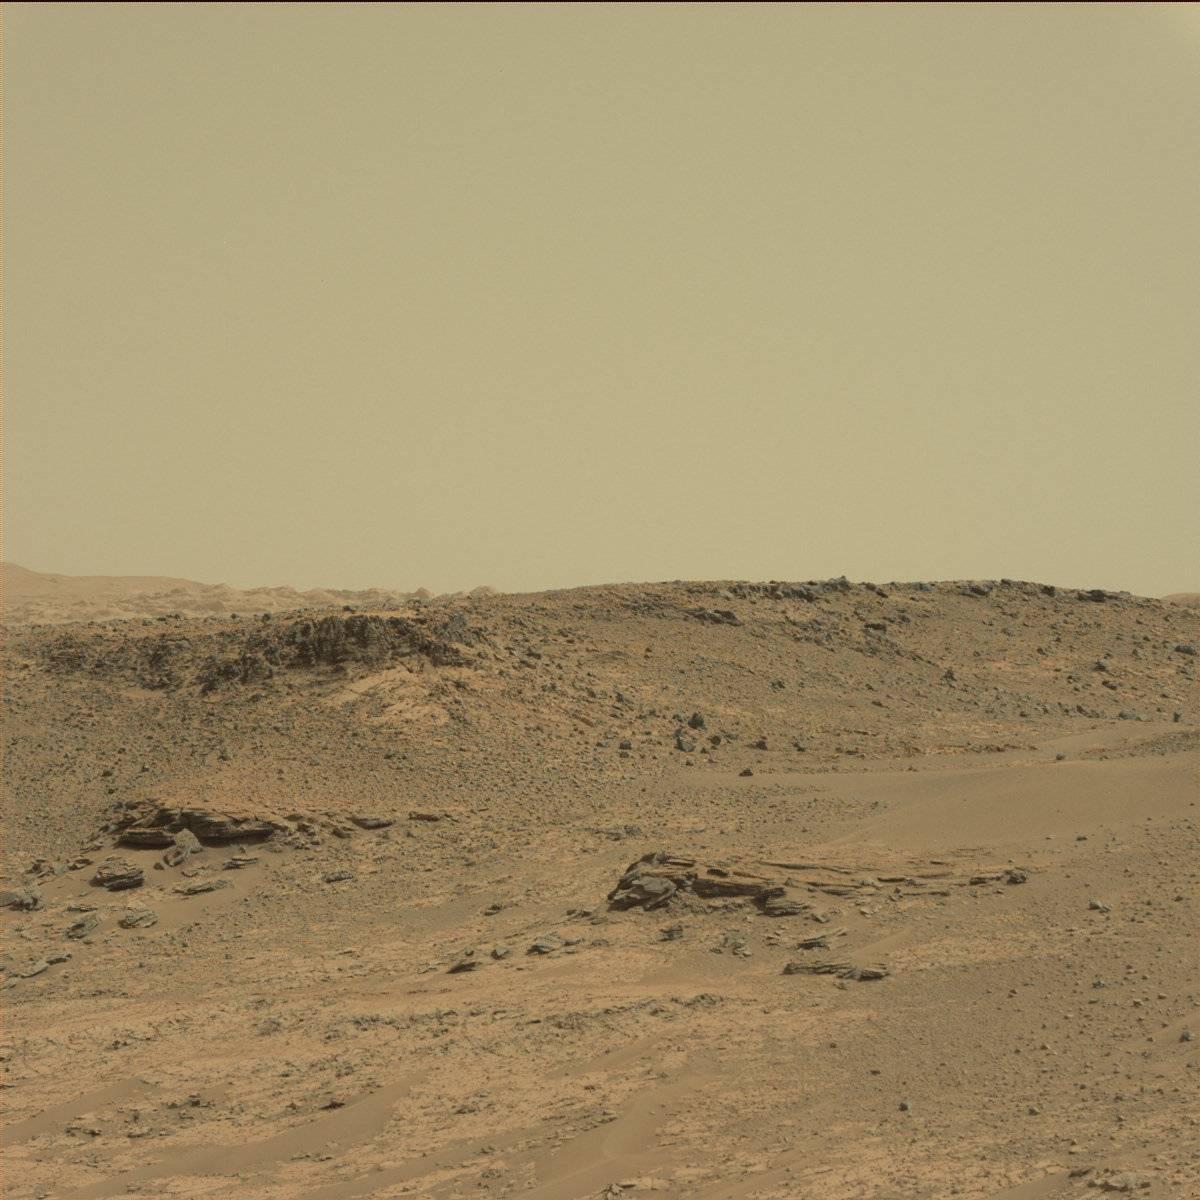
Terrain classes present: Bedrock, Ridge, Sand / Soil, Sky